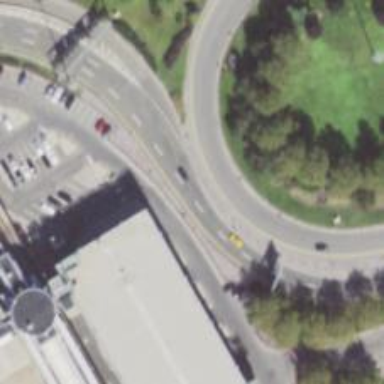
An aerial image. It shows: Tertiary_link road with asphalt surface.